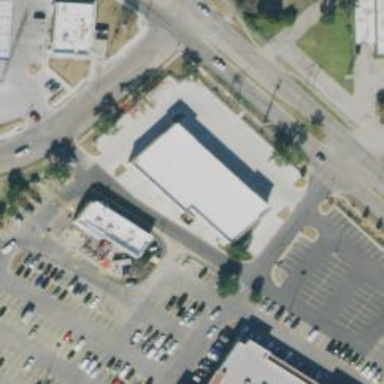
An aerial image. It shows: Retail building.